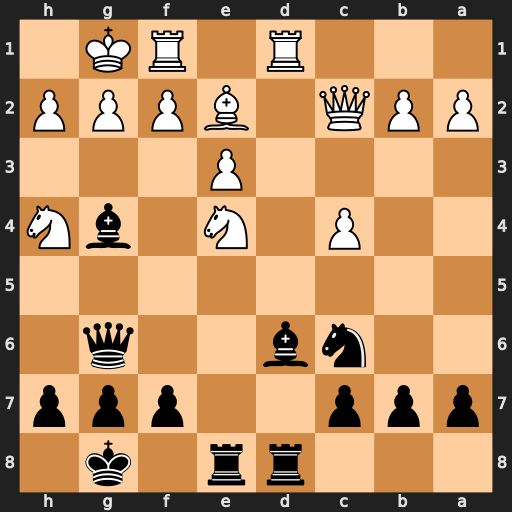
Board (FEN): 3rr1k1/ppp2ppp/2nb2q1/8/2P1N1bN/4P3/PPQ1BPPP/3R1RK1
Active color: b
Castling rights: -
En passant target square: -
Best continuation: Qxe4 Qxe4 Rxe4